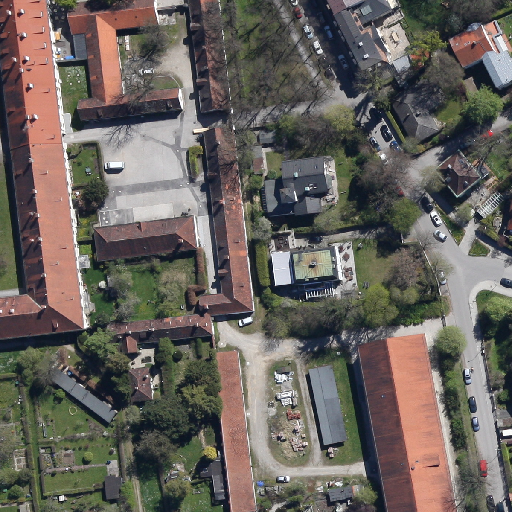
Referring expression: impervious surface